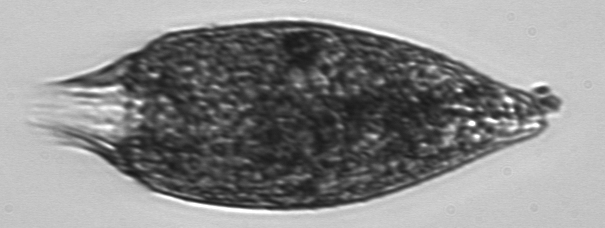
Label: Strombidium_conicum